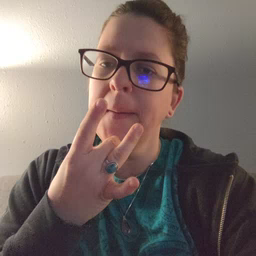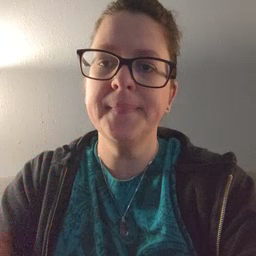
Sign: lamp